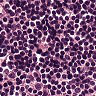
Metastatic tissue present: no